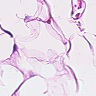
Metastatic tissue present: no